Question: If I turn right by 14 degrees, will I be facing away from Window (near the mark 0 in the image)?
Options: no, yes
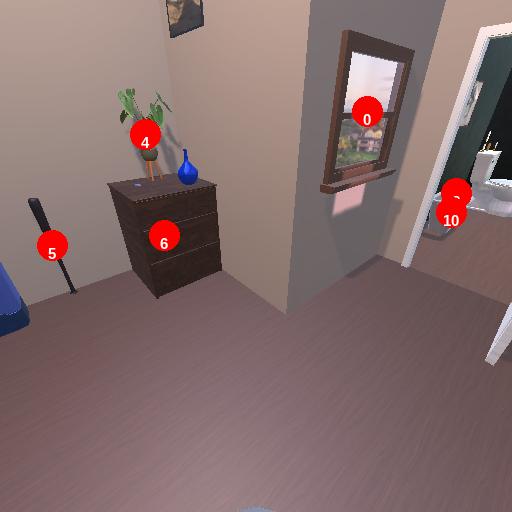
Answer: no